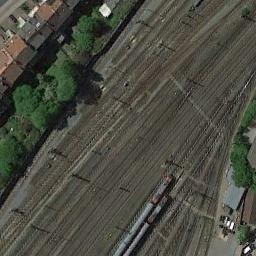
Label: railway